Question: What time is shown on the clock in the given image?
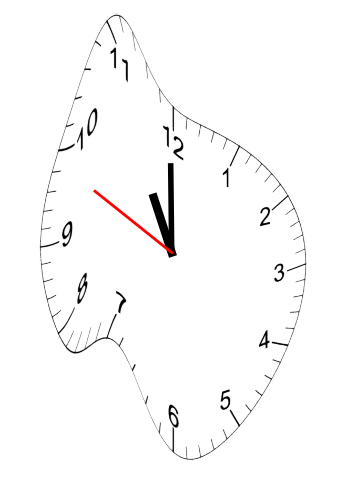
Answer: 10:59:49